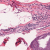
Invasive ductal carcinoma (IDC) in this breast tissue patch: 0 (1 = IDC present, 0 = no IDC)